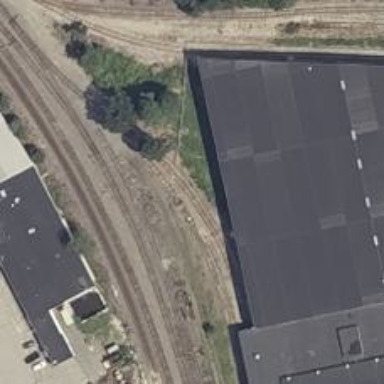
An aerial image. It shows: Railway spur service.